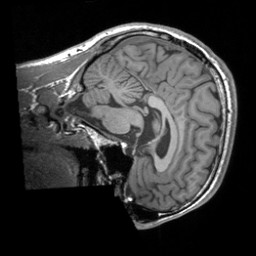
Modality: T1w
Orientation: sagittal
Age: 28
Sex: male
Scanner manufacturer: siemens
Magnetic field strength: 3 T
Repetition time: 1.9 s
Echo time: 0.00252 s